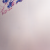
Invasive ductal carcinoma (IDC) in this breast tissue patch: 0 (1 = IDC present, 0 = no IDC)